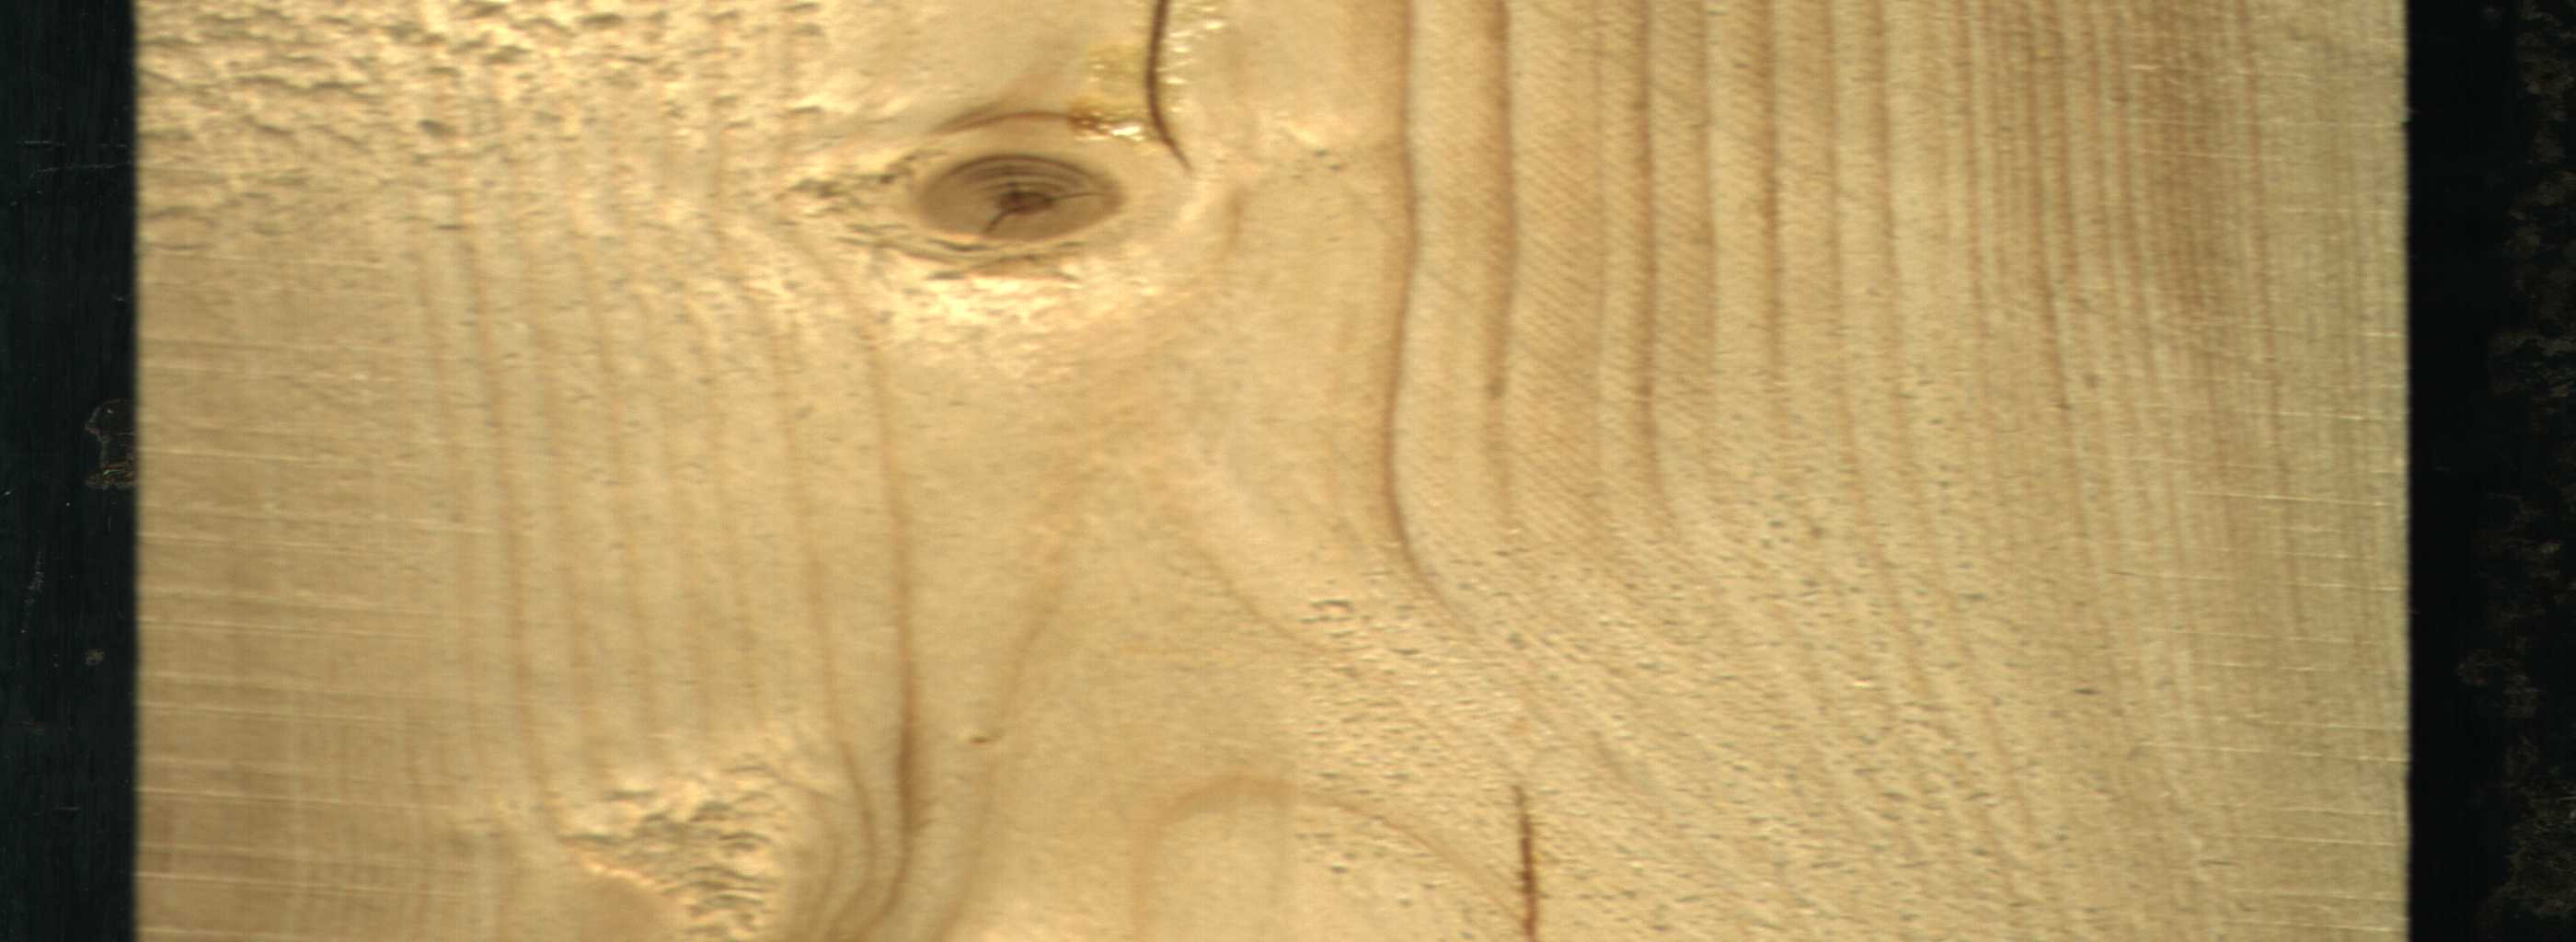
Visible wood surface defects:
resin
resin
Live_Knot